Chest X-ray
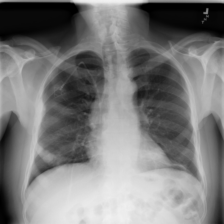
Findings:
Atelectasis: negative
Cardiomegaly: negative
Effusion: negative
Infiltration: negative
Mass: negative
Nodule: negative
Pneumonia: negative
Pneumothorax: negative
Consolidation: negative
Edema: negative
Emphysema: negative
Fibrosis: negative
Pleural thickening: negative
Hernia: negative